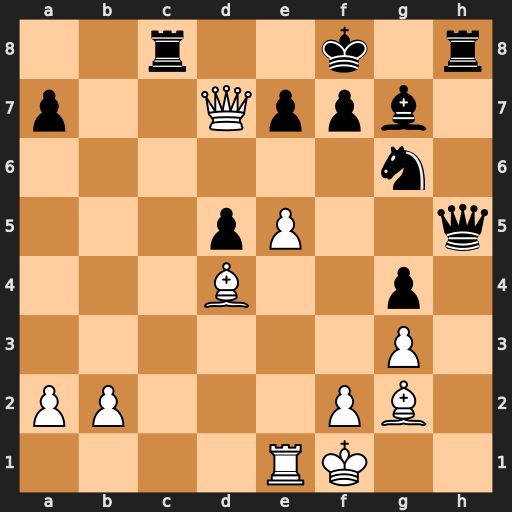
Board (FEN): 2r2k1r/p2Qppb1/6n1/3pP2q/3B2p1/6P1/PP3PB1/4RK2
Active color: w
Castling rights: -
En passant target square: -
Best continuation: Qxc8#